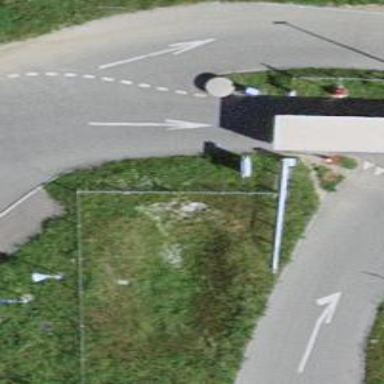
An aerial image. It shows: Lift gate barrier.